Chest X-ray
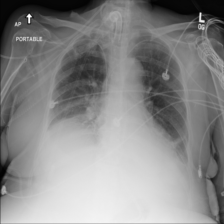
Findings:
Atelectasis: positive
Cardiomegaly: negative
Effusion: negative
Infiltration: positive
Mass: negative
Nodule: negative
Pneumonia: negative
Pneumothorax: negative
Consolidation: negative
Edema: negative
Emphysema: negative
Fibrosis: negative
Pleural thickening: negative
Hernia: negative